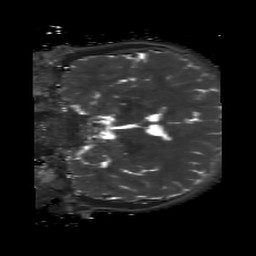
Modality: T2map
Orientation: coronal
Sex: male
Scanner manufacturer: siemens
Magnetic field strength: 3 T
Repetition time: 4 s